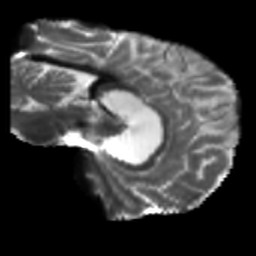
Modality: T2w
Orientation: sagittal
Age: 31
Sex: female
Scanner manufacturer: siemens
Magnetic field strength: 3 T
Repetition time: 5.47 s
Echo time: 0.0854 s